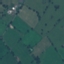
Label: Pasture